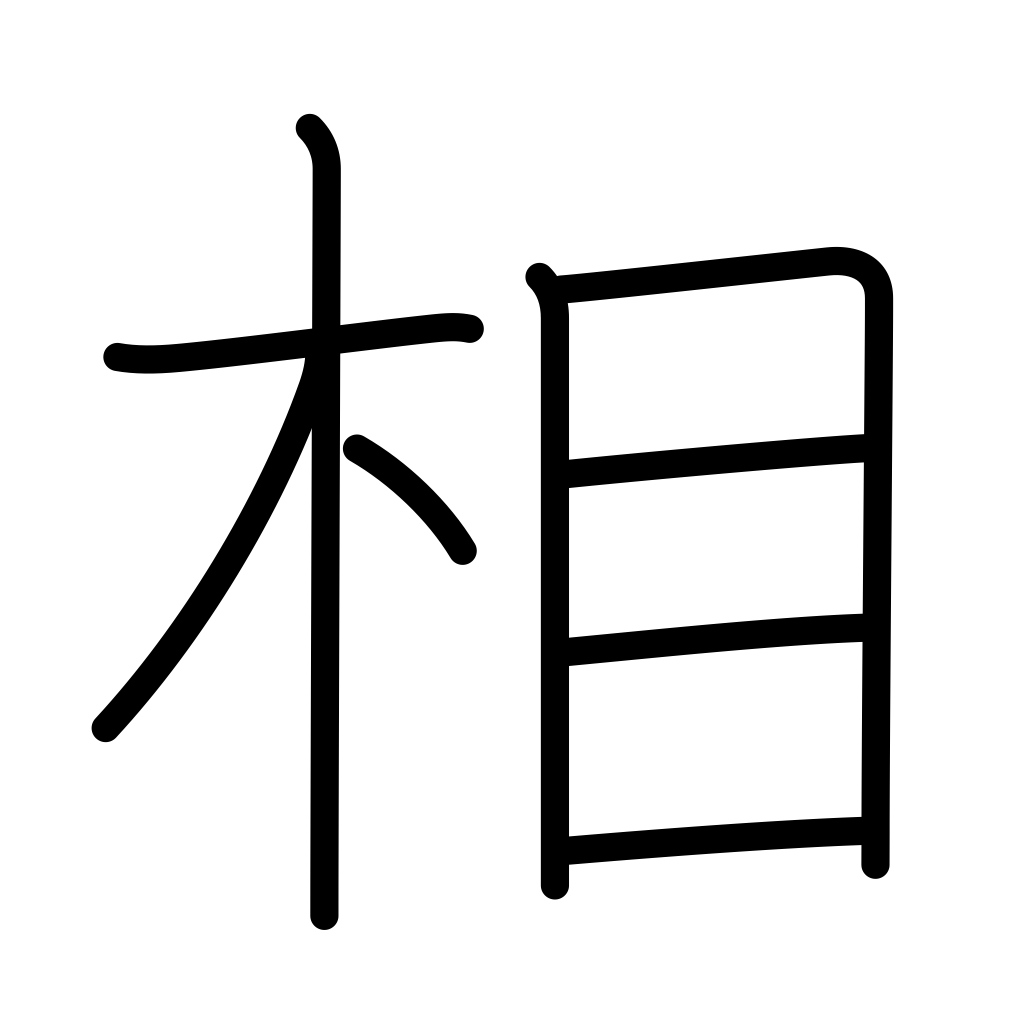
Meaning: inter-, mutual, together, each other, minister of state, councillor, aspect, phase, physiognomy